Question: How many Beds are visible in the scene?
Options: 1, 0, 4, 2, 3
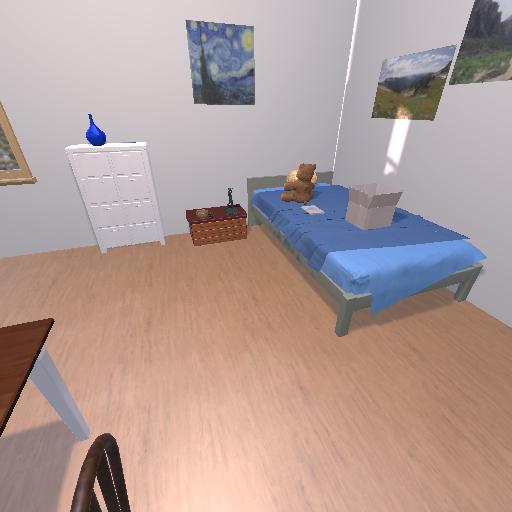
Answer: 1